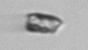
Label: detritus_transparent